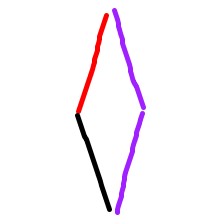
Shape: rhombus